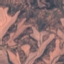
Land use / land cover: HerbaceousVegetation